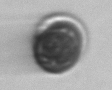
Label: Mesodinium